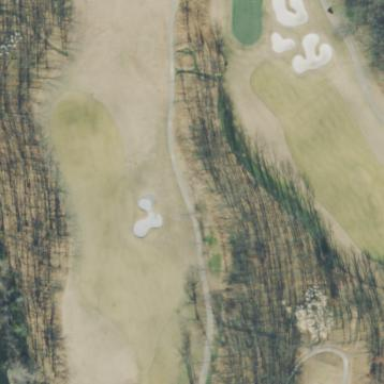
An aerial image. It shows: Rough grassy area used for golf.